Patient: sex M, age 75
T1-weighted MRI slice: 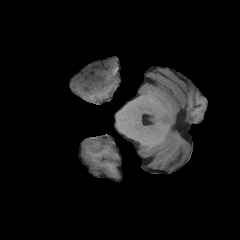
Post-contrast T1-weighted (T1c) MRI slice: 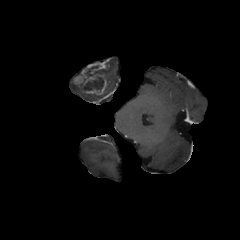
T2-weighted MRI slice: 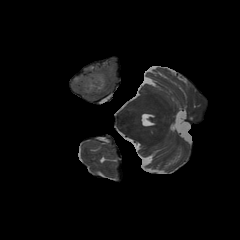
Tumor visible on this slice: yes
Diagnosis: Glioblastoma, IDH-wildtype
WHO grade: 4